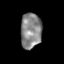
Tissue: prostate
Cell type: B cells
Senescence score: 0.3051
Nuclear area (px): 721
Mean DAPI intensity: 136.355